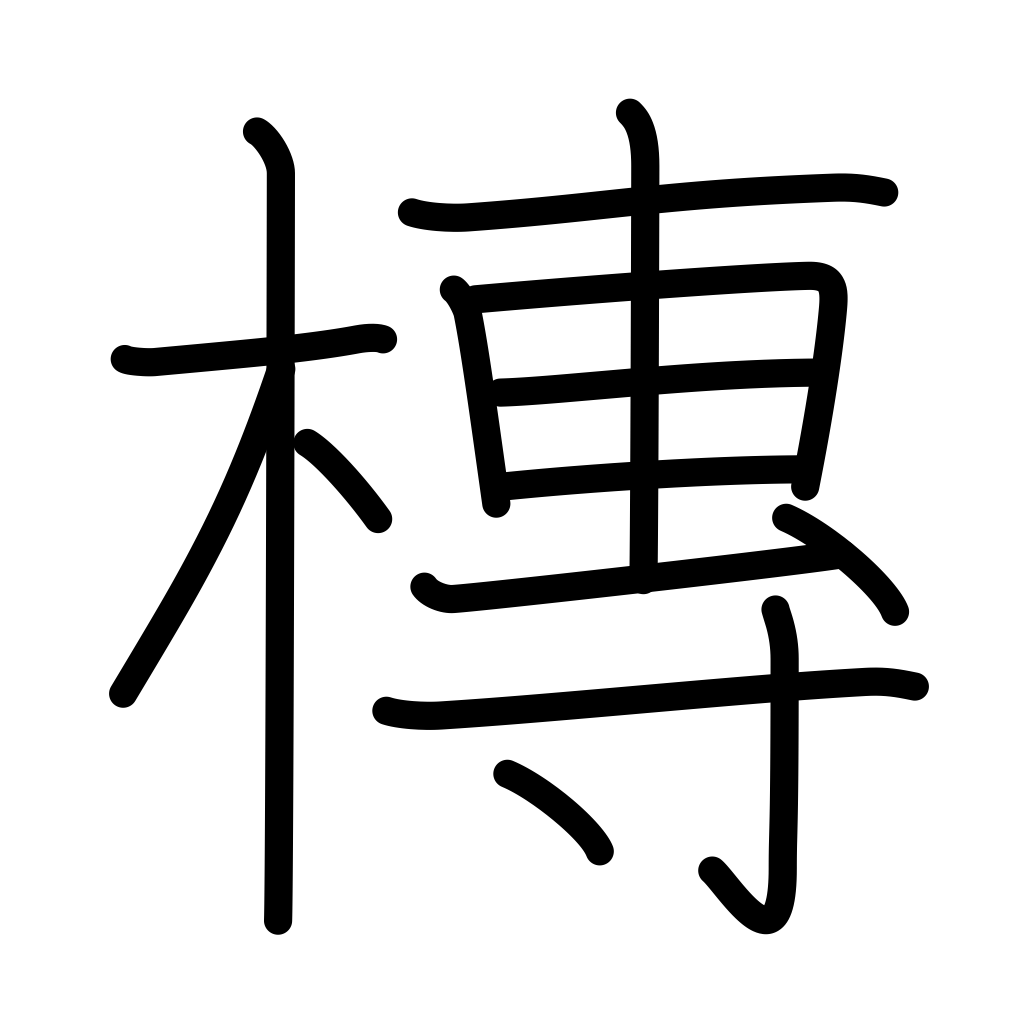
Meaning: hearse